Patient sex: M
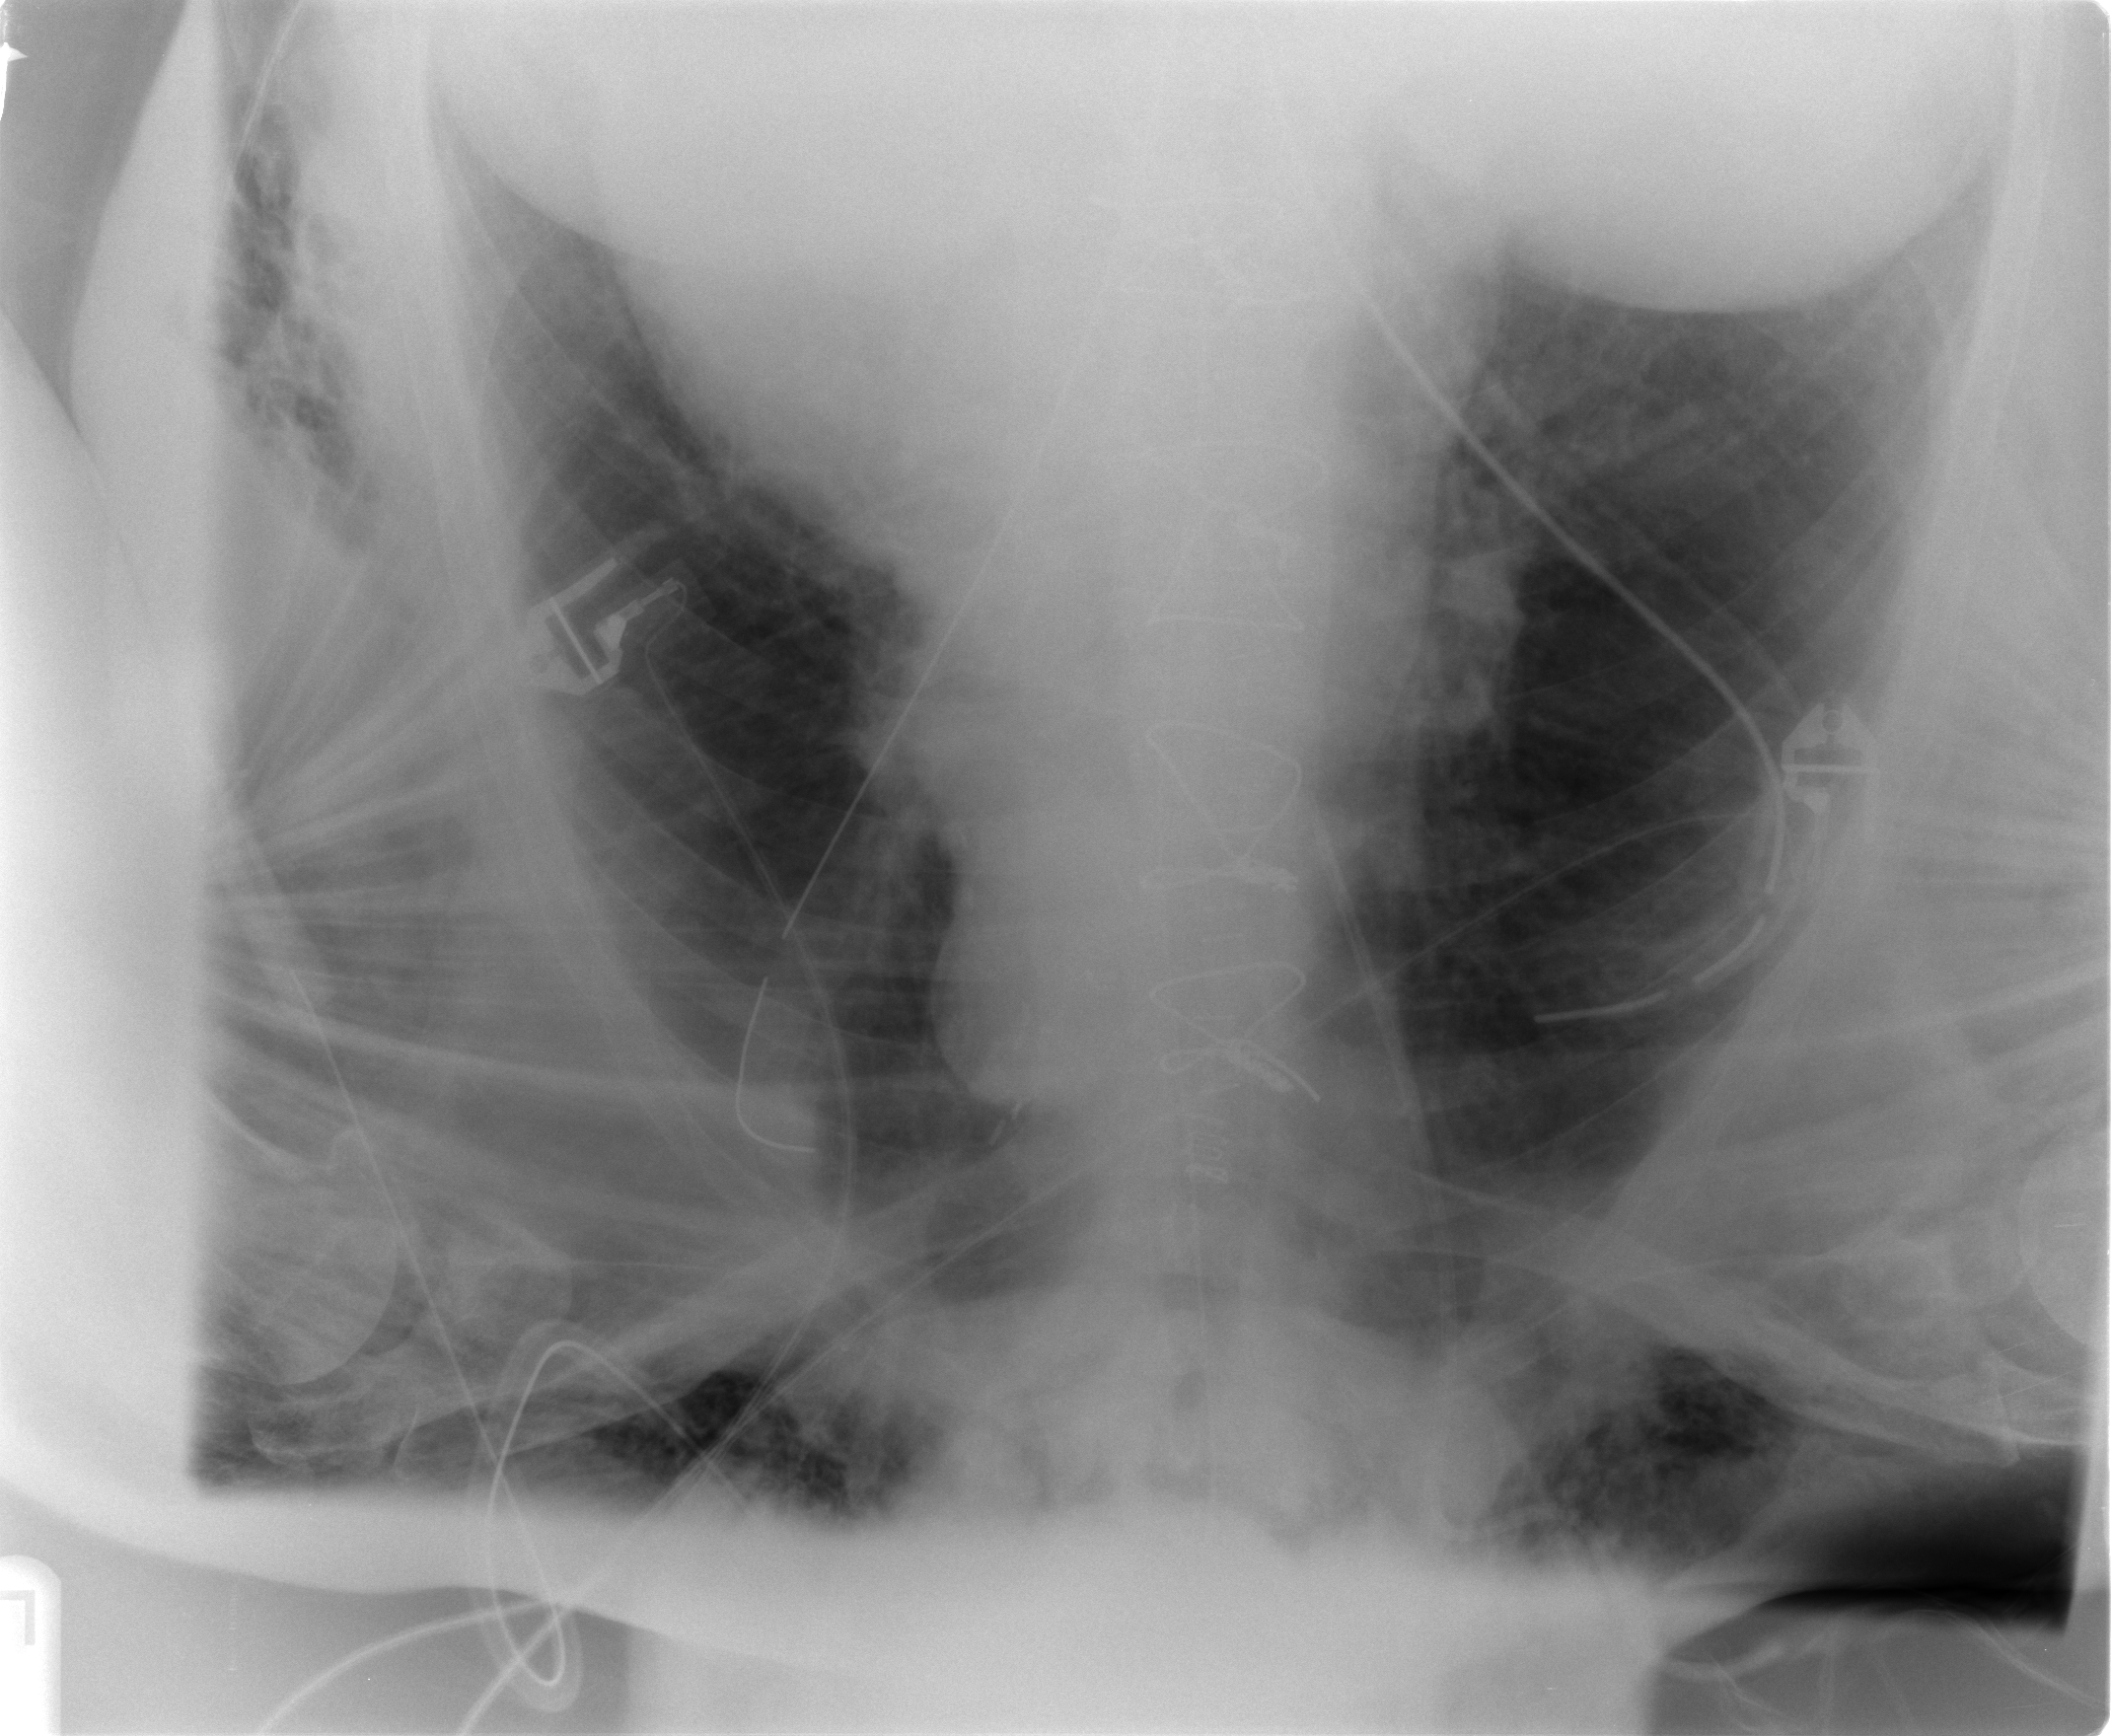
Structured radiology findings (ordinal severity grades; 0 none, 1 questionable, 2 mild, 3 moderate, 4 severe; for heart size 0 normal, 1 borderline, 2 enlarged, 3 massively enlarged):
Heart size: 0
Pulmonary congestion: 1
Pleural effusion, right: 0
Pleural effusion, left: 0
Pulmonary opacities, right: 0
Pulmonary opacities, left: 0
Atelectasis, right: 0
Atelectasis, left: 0